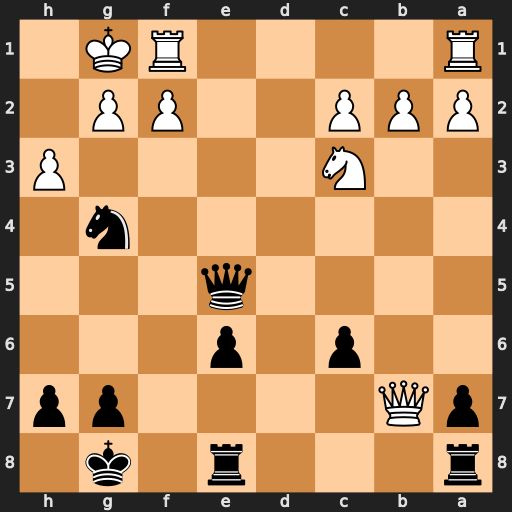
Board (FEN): r3r1k1/pQ4pp/2p1p3/4q3/6n1/2N4P/PPP2PP1/R4RK1
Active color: b
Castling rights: -
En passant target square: -
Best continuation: Qh2#